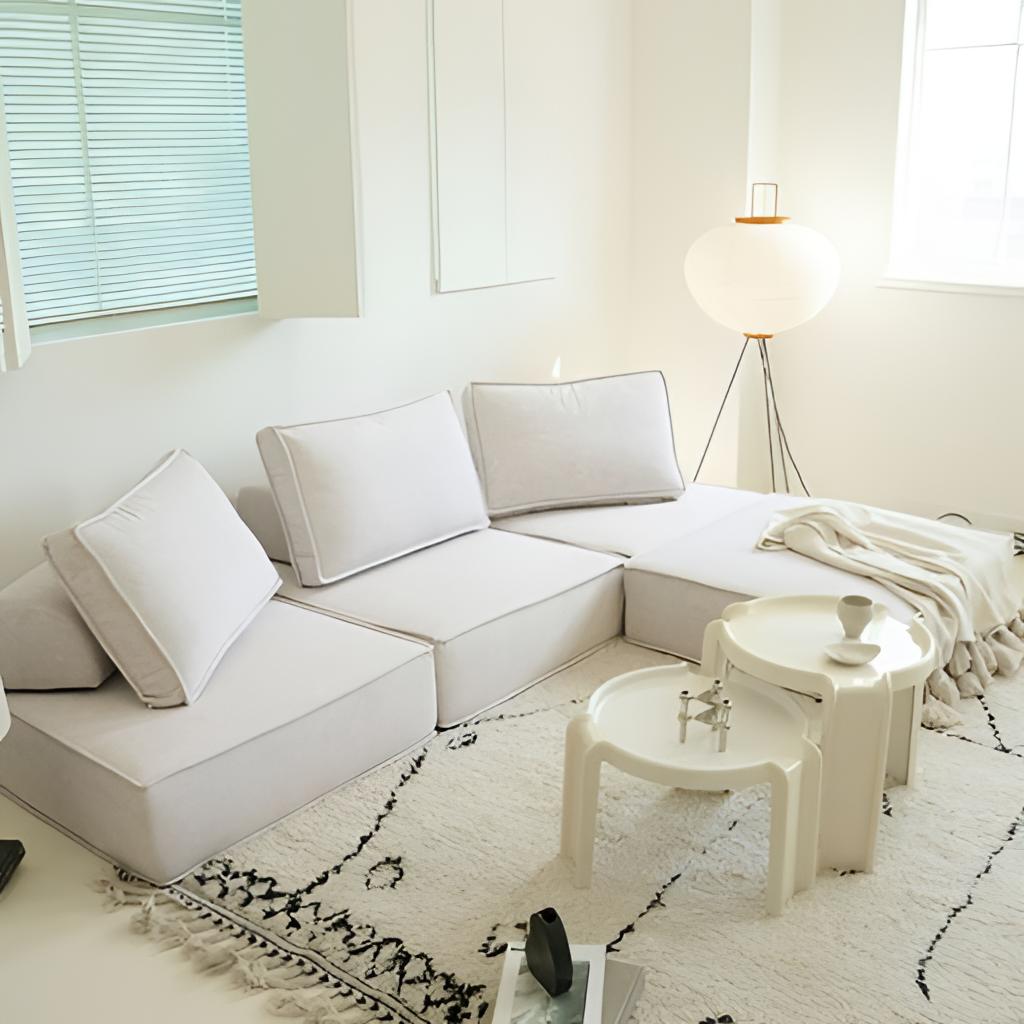
living room, fabric modular sofa, carpet flooring, with geometric pattern, modern, white paint wallpaper, with solid pattern